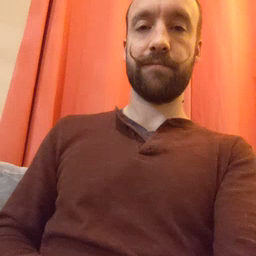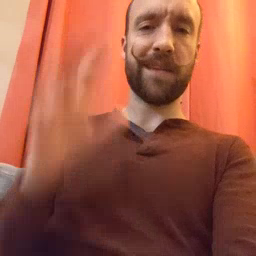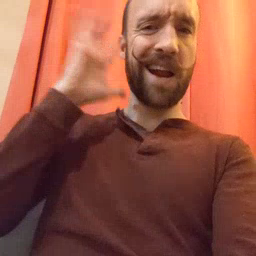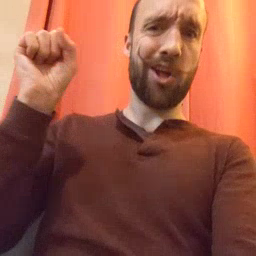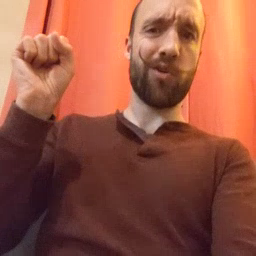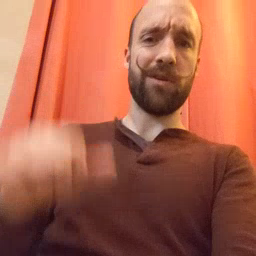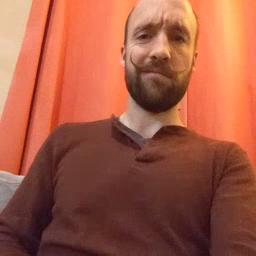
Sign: loud